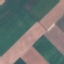
Label: AnnualCrop